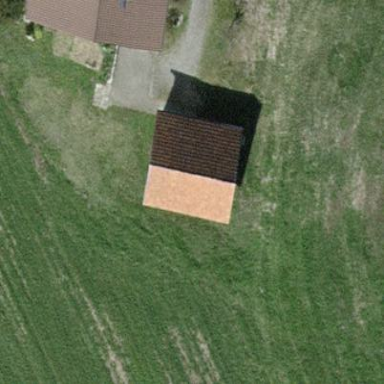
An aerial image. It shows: Shed.